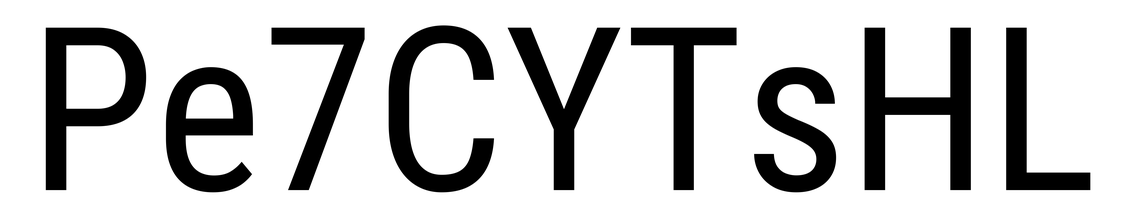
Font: Roboto_Condensed_Regular